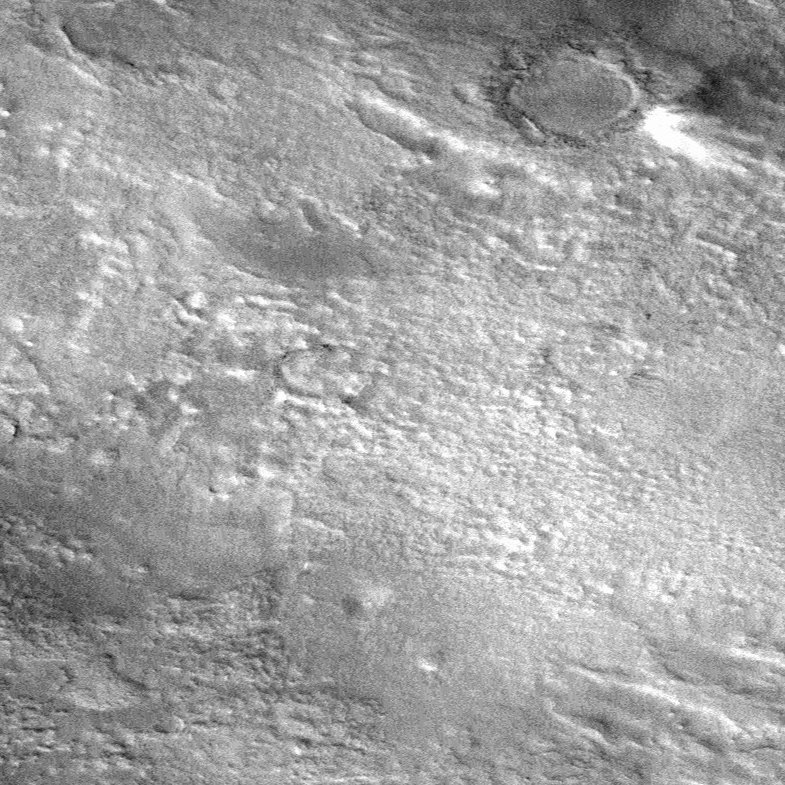
Label: dustdevil